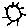
Label: sun